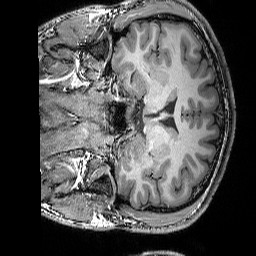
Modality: T1w
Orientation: coronal
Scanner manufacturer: siemens
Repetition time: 2.25 s
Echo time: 0.00418 s